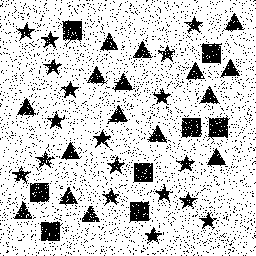
Squares: 8
Triangles: 16
Stars: 18
Total shapes: 42